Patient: sex M, age 61
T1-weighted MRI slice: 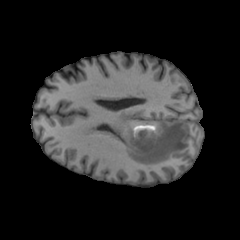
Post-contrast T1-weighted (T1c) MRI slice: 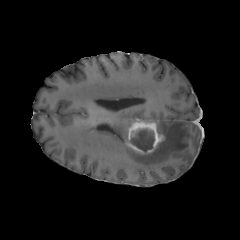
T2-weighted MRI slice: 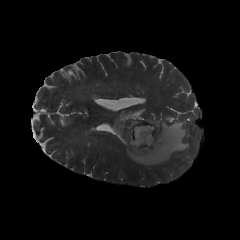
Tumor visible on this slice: yes
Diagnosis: Glioblastoma, IDH-wildtype
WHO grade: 4